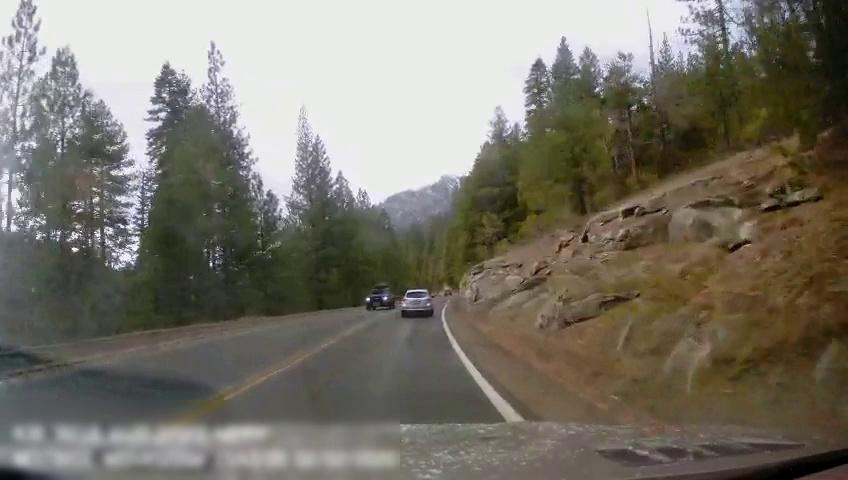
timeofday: Day
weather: Sunny
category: Drivable Space
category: Vehicles | SUV
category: Vehicles | SUV
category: Lanes | Alternate Lane
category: Lanes | Current Lane
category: Lanes | Opposite Lane